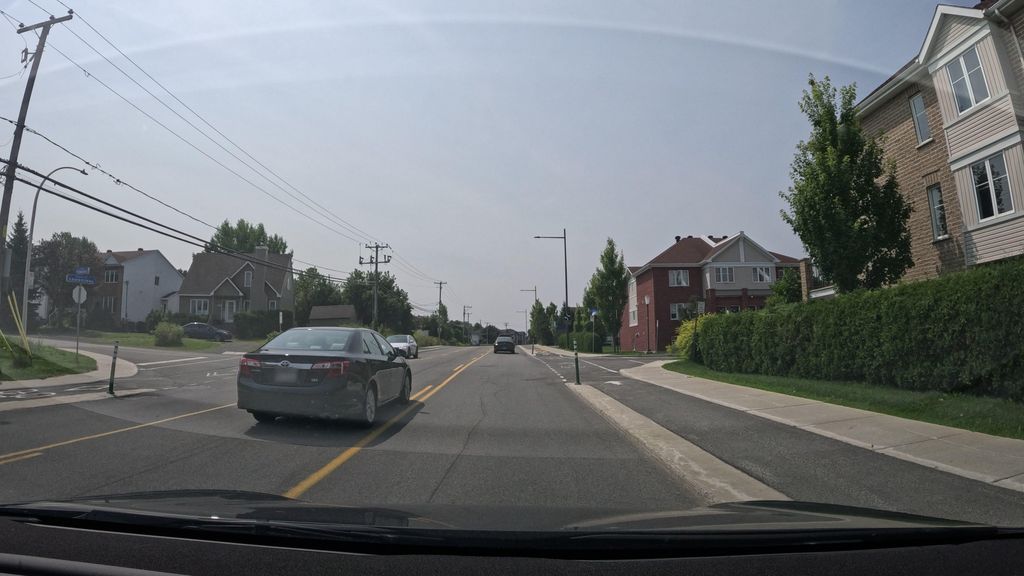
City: montreal